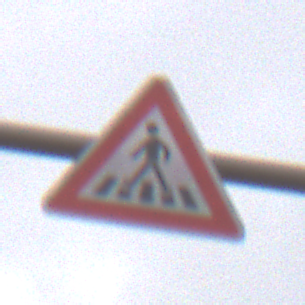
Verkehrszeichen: FussgaengerueberwegRechts
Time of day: Midday
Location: Outdoor (RoadRail)
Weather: Overcast
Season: NotSpecified
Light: Natural